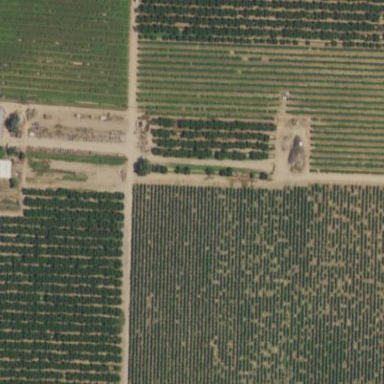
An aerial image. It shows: Vineyard with agricultural properties.